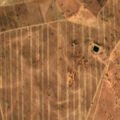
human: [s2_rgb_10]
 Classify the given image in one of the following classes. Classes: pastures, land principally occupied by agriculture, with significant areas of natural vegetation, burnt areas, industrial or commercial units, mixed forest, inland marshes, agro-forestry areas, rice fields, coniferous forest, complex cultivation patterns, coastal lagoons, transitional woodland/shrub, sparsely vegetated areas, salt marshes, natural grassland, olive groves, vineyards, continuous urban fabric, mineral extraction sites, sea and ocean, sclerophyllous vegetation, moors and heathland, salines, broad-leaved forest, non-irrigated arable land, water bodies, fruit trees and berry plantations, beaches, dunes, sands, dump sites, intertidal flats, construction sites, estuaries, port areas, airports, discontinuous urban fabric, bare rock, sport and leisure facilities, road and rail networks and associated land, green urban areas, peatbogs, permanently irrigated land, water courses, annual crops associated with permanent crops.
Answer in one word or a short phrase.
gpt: non-irrigated arable land, agro-forestry areas, transitional woodland/shrub